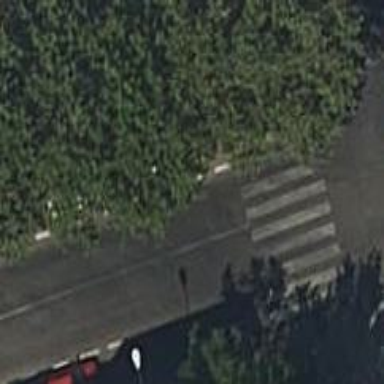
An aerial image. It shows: Bollard barrier.